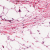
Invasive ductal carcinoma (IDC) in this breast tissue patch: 0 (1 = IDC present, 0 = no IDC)